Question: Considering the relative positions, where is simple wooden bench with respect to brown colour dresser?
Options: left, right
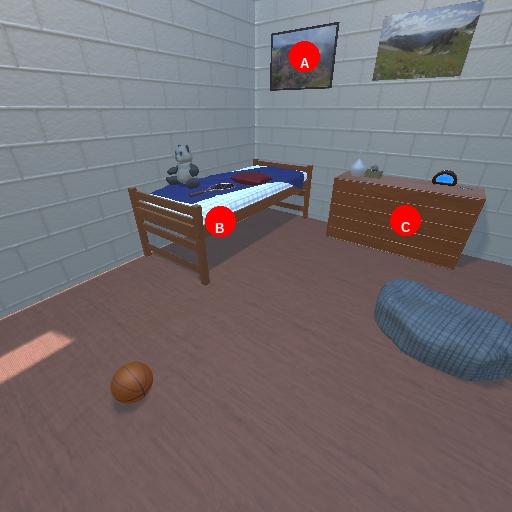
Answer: left